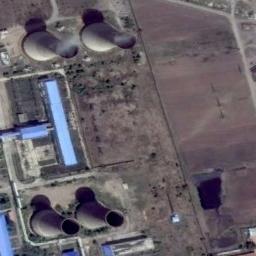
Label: thermal_power_station